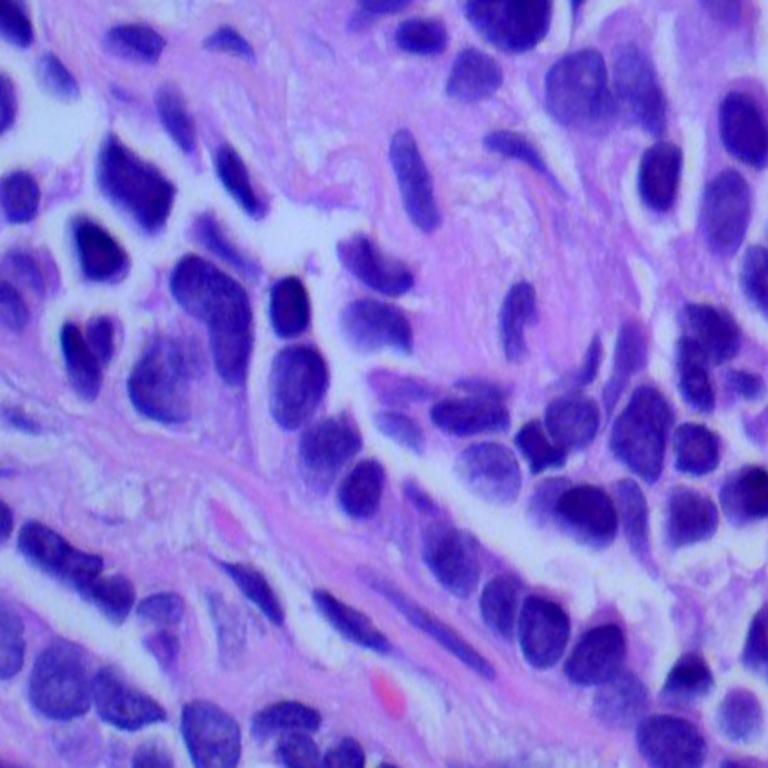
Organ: lung
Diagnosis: adenocarcinomas